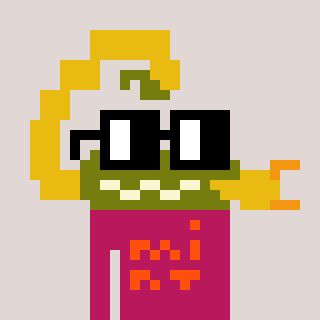
a pixel art character with square black glasses, a scorpion-shaped head and a darkpink-colored body on a warm background